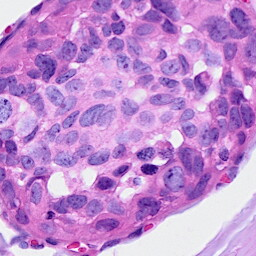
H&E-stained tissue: Breast